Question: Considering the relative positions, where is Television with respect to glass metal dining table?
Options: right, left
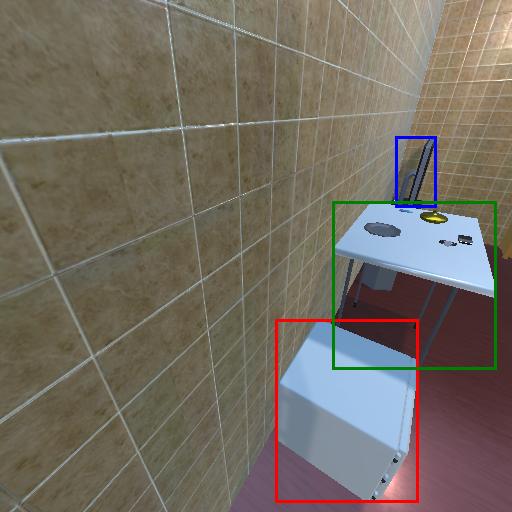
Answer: right